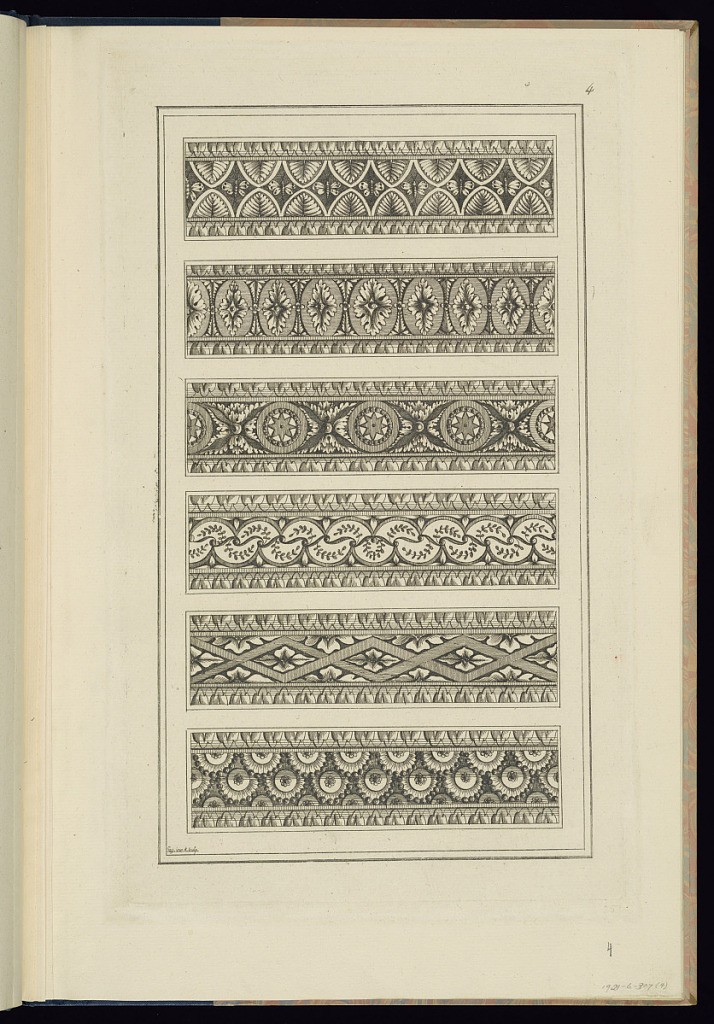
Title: Repeating Pattern Designs for Borders
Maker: Jean-Baptiste Fay, French, active 1765 – 1790s
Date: late 18th century
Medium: Etching on laid paper
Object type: Print
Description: Six horizontal designs for ornamental borders. The designs include repeating patterns of leaves, fleurons, stars, butterflies, roundels, strapwork floral diaper, beads, s-scrolls, palmettes, and lamb's tongue. The plate is numbered and signed.